Interaction volume radius: 10 \u00c5
Interaction volume height: 15 \u00c5
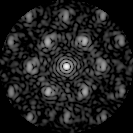
Disorder parameter: 0.4926